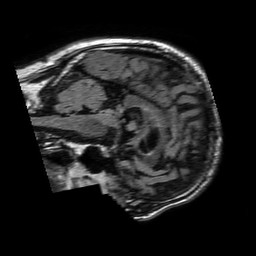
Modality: FLAIR
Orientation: sagittal
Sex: male
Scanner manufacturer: philips
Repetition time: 11 s
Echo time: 0.125 s